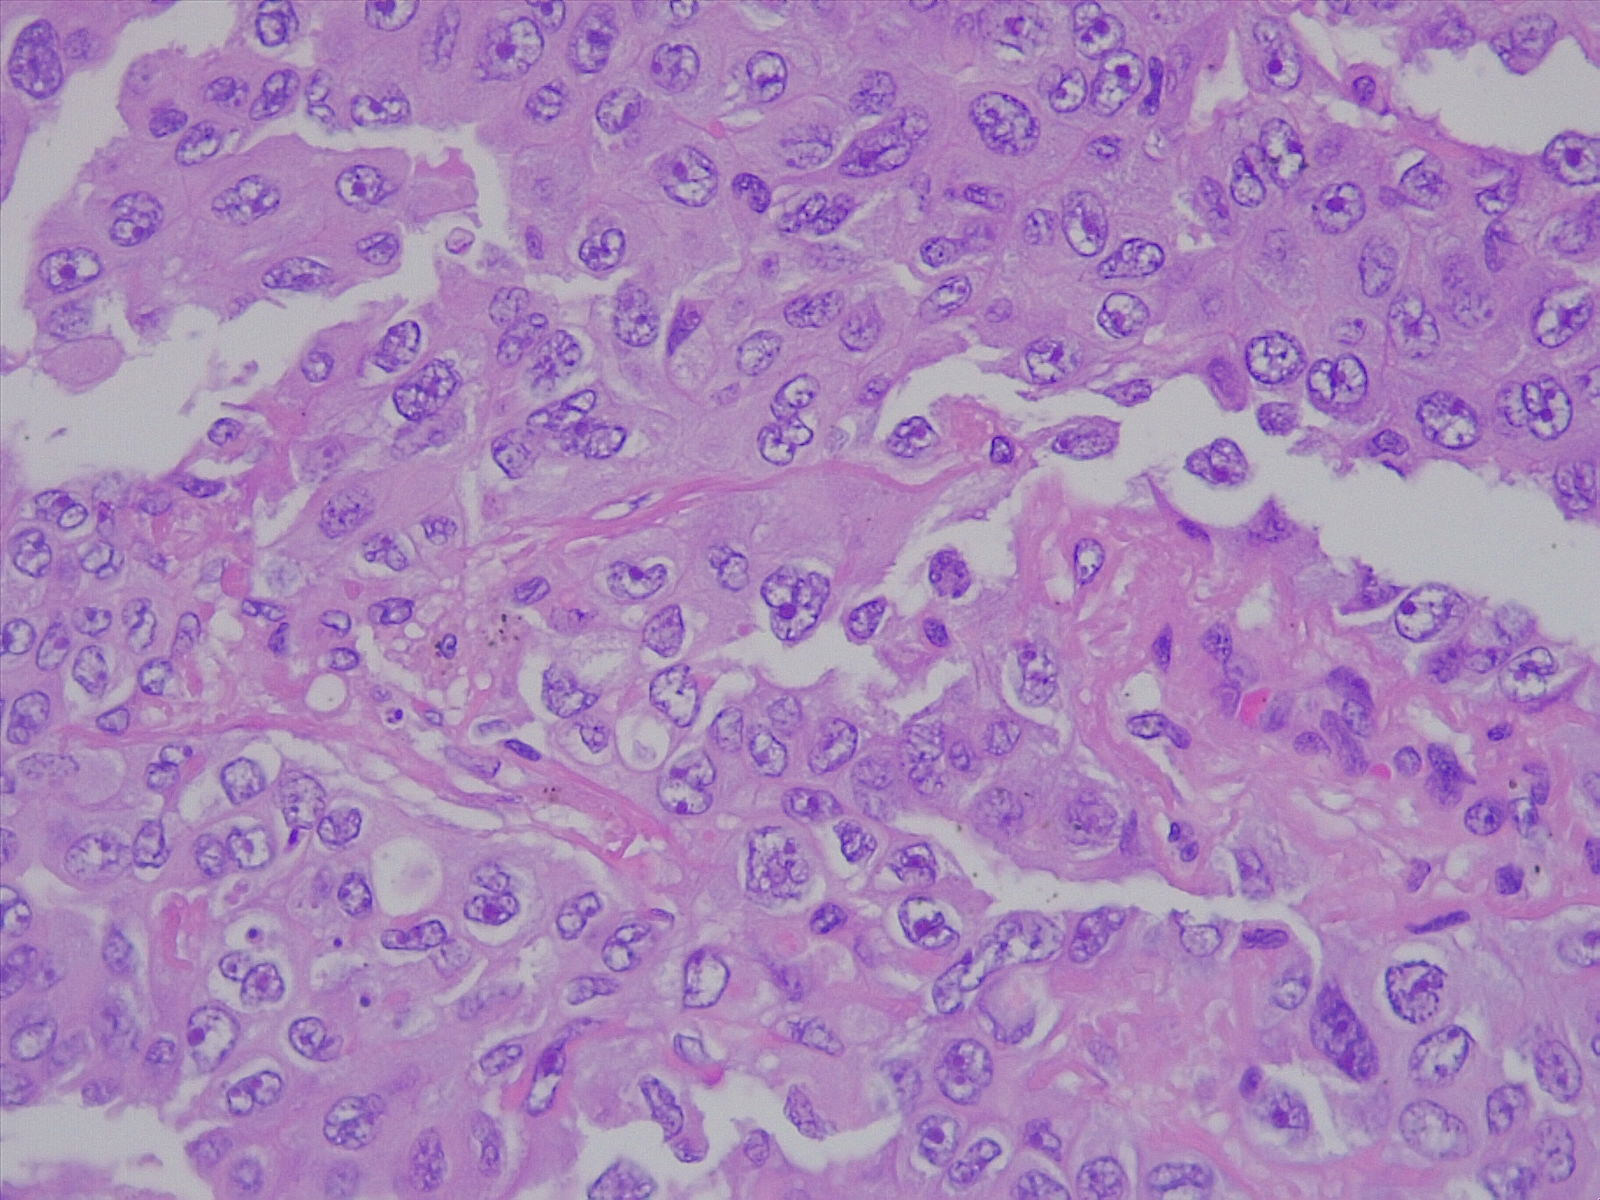
Label: lung adenocarcinoma, poorly differentiated